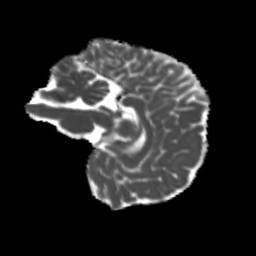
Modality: MD
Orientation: sagittal
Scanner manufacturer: siemens
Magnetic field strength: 3 T
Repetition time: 4 s
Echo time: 0.0594 s